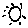
Label: sun